Chest X-ray:
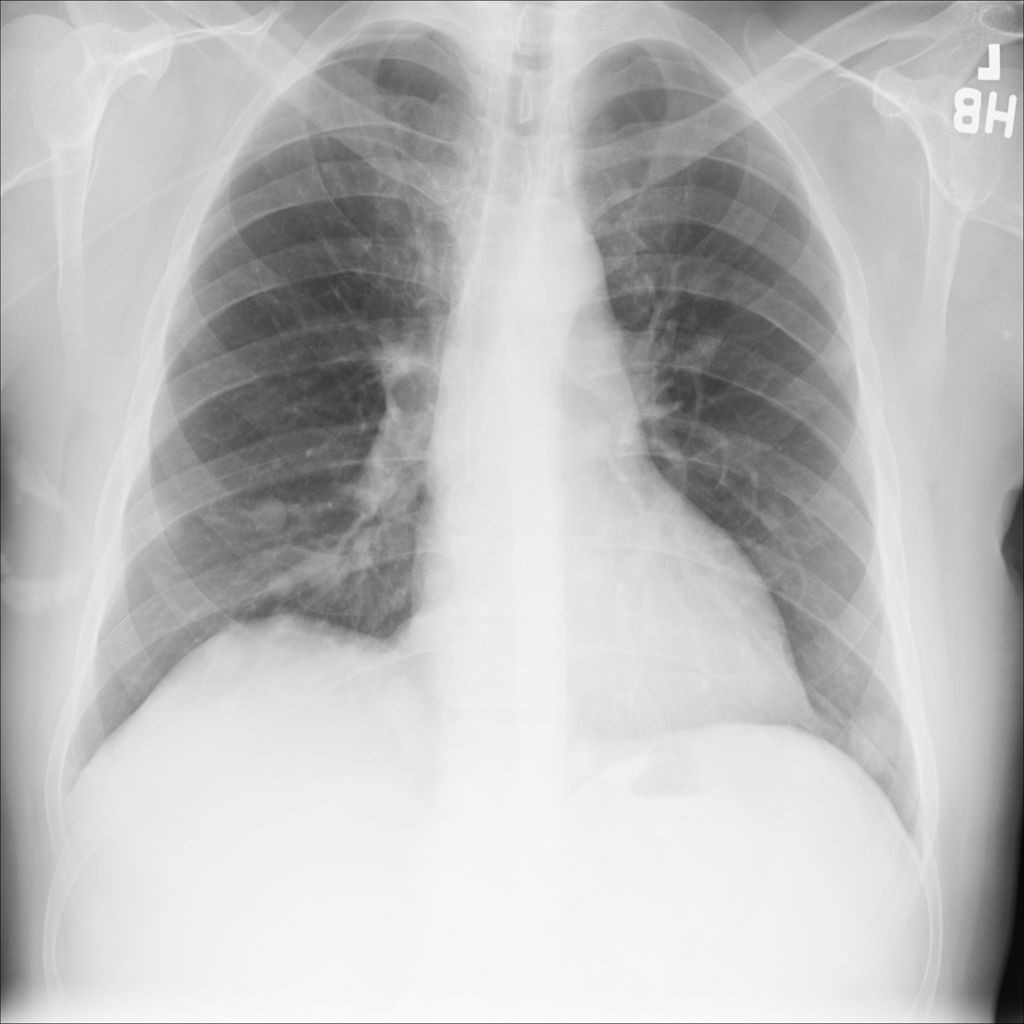
Findings: Diffuse Nodule
No abnormal finding: no